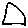
Label: triangle